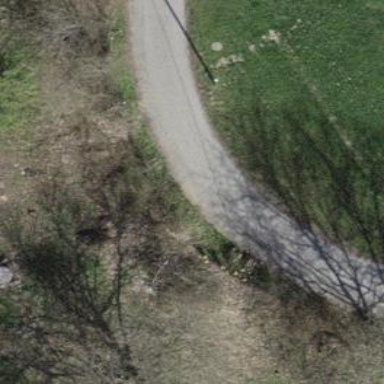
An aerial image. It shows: Well-maintained track road with grade 1 tracktype.